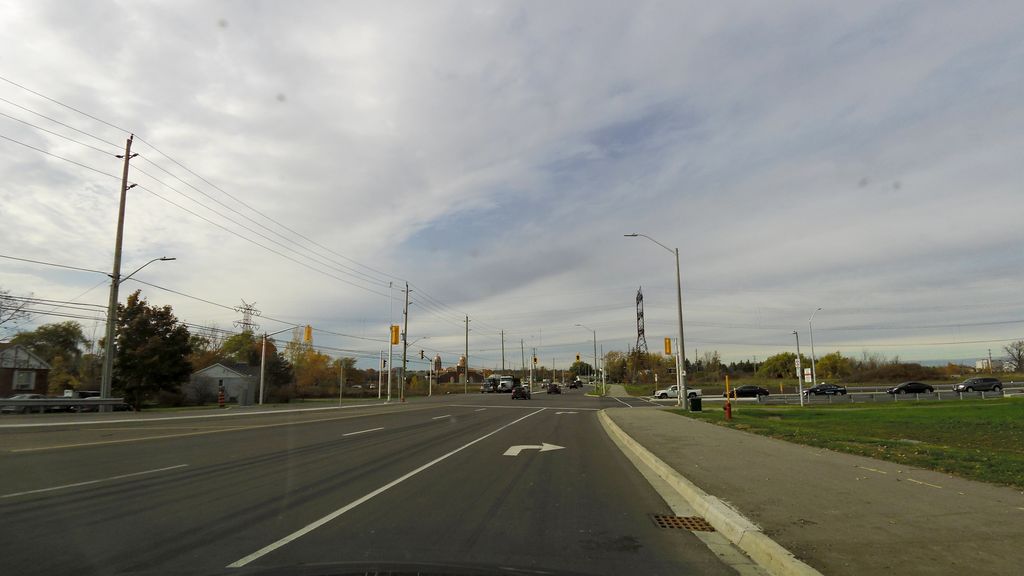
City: hamilton